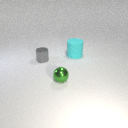
small gray metal cylinder in front of large cyan rubber cylinder